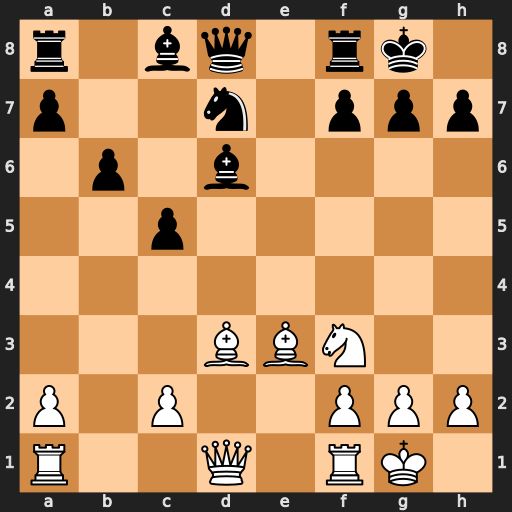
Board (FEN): r1bq1rk1/p2n1ppp/1p1b4/2p5/8/3BBN2/P1P2PPP/R2Q1RK1
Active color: w
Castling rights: -
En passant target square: -
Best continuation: Be4 Nf6 Bxa8